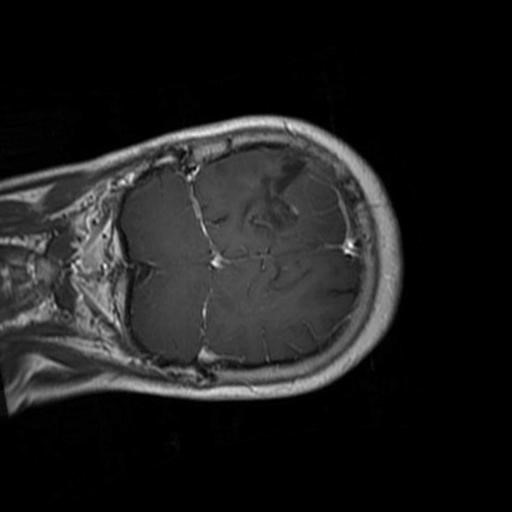
Label: brain_glioma